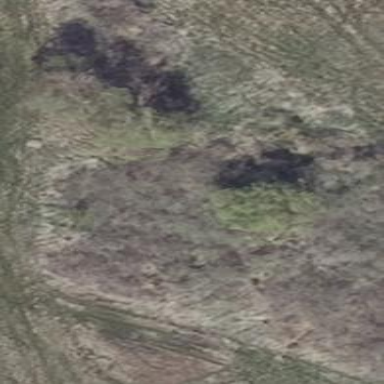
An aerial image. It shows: Landscape covered with heath.